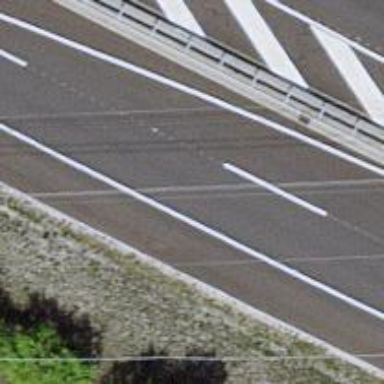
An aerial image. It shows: Asphalt motorway.